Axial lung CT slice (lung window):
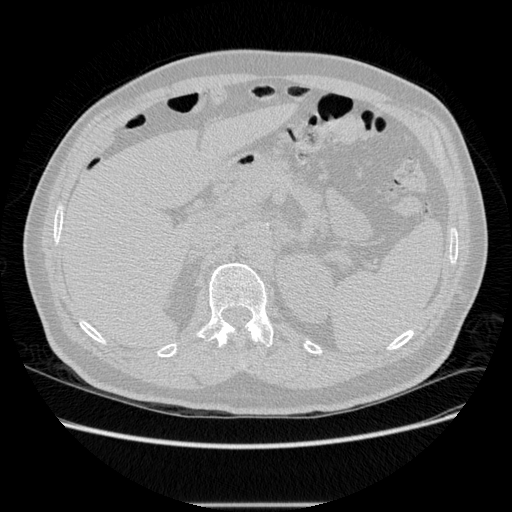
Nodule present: no